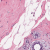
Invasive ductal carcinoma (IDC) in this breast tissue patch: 0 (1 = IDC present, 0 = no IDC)